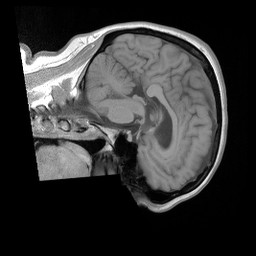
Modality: T1w
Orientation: sagittal
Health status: ill
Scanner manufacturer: siemens
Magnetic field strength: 3 T
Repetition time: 0.4 s
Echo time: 0.00272 s